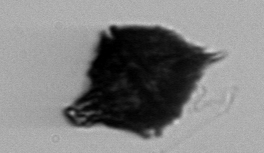
Label: Gonyaulax